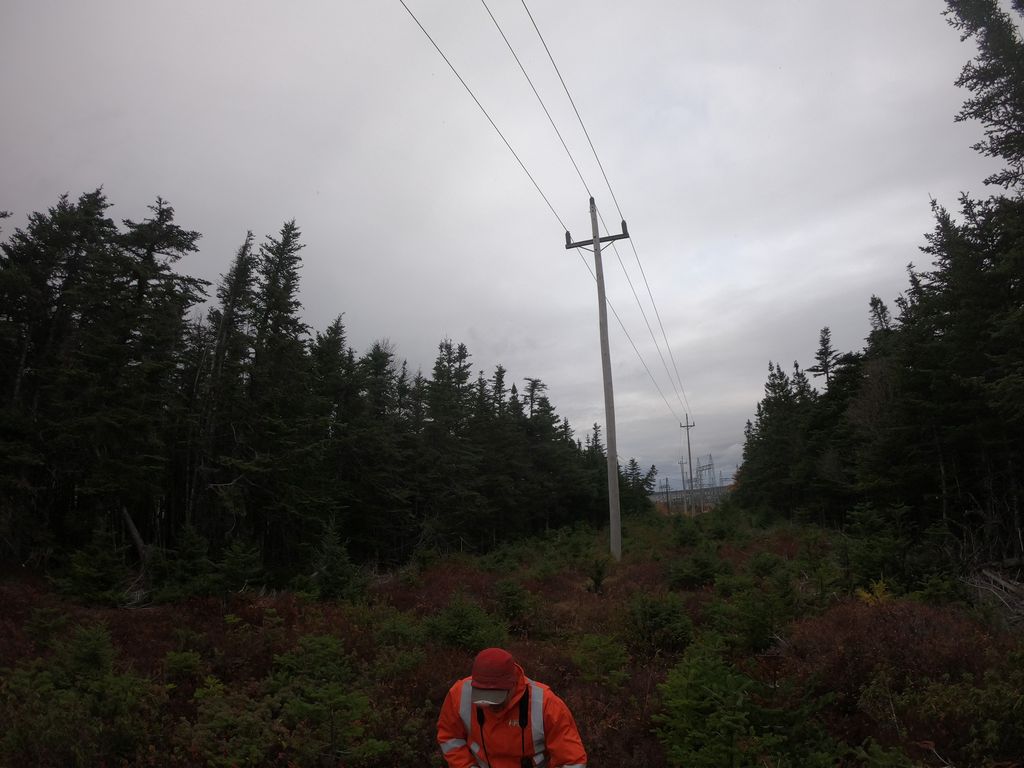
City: st_johns